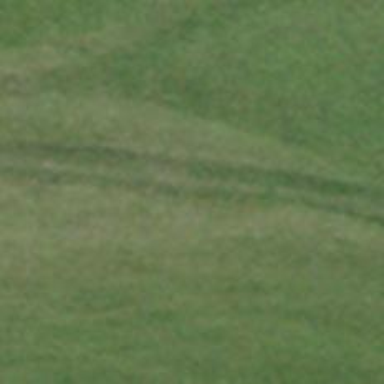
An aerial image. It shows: Grassy track with grade 5 track type.